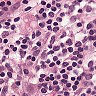
Metastatic tissue present: yes